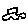
Label: car